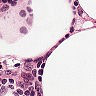
Metastatic tissue present: no